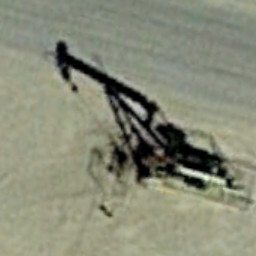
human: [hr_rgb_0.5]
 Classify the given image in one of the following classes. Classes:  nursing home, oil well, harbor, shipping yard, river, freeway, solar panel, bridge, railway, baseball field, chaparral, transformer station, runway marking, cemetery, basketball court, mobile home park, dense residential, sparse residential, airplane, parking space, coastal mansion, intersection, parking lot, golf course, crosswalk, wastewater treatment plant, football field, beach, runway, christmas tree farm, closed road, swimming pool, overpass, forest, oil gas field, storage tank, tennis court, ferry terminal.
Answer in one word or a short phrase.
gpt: oil well